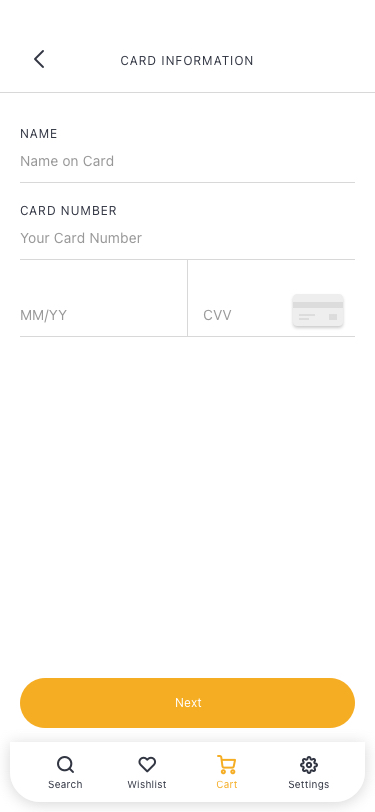
Text in this UI design:
CVV
MM/YY
Your Card Number
CARD NUMBER
Name on Card
NAME
CARD INFORMATION